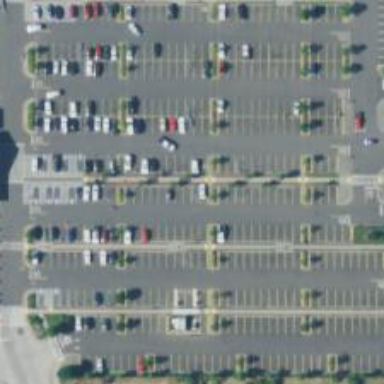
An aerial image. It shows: Trolley bay.